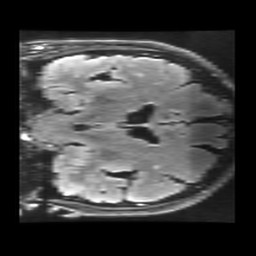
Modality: FLAIR
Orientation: coronal
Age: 70
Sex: female
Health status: healthy
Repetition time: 12 s
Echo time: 0.09782 s